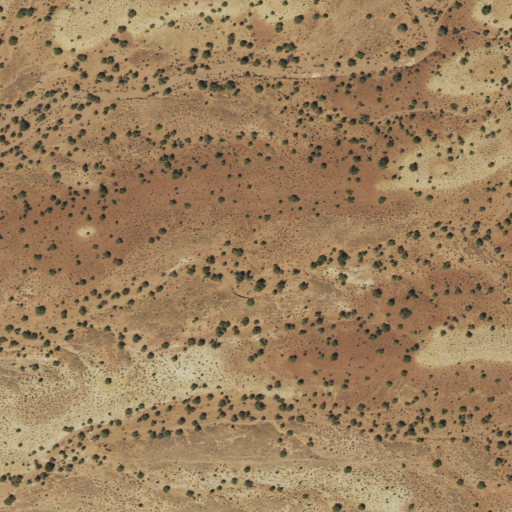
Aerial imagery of depression(s) in Utah named The Cove containing only shrub